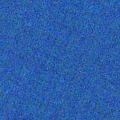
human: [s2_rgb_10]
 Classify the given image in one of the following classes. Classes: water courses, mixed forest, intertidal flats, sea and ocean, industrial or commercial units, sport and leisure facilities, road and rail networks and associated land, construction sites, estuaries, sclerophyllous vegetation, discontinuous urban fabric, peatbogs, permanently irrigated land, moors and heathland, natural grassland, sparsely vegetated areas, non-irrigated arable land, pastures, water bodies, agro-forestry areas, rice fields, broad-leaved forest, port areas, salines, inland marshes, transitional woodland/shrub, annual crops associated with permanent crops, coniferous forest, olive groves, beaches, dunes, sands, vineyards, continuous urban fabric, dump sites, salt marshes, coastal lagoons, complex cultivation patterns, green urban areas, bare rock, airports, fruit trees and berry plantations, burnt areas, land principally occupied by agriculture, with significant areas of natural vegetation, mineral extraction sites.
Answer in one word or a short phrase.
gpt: sea and ocean